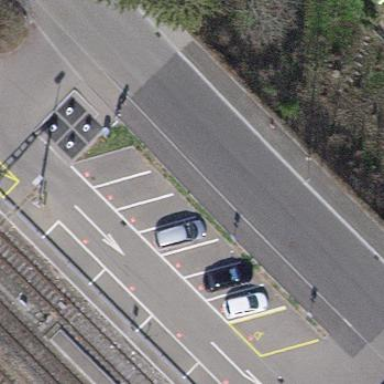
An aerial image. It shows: Parking area with surface.